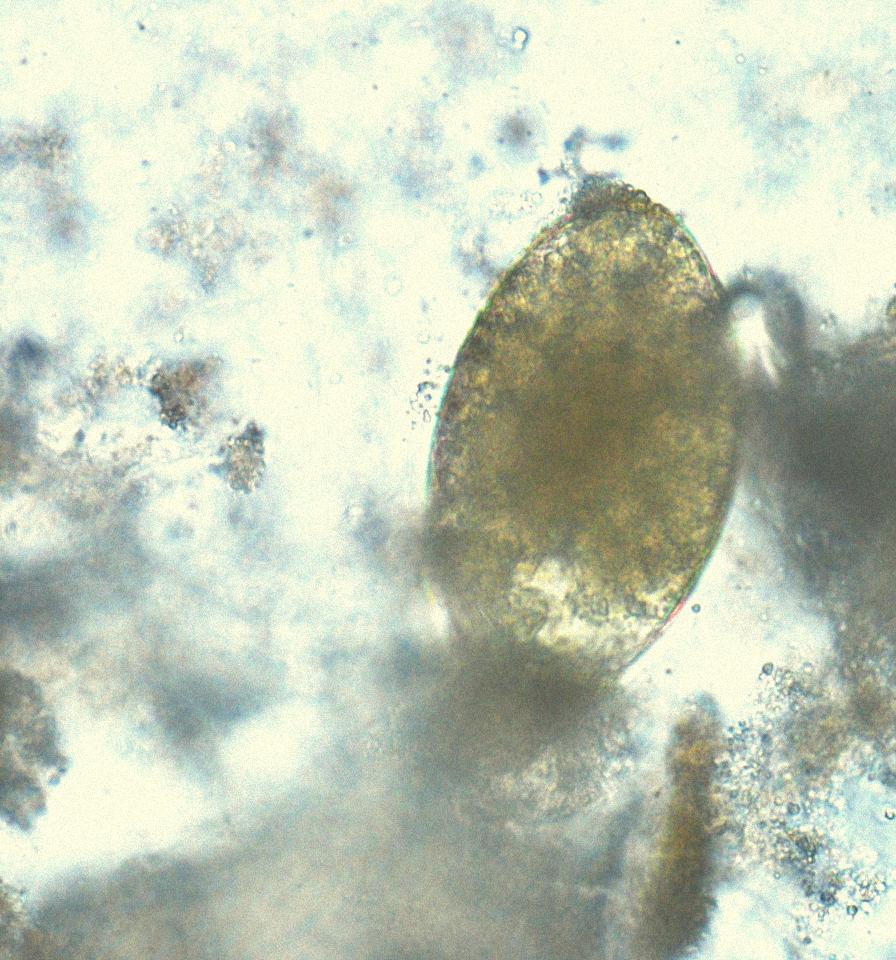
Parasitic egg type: Fasciolopsis buski